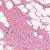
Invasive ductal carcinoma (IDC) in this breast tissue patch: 0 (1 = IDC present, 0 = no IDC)